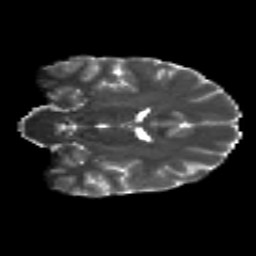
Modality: T2w
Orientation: coronal
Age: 21
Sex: male
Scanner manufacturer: siemens
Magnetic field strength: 3 T
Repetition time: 8.8 s
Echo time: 0.085 s